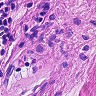
Metastatic tissue present: no